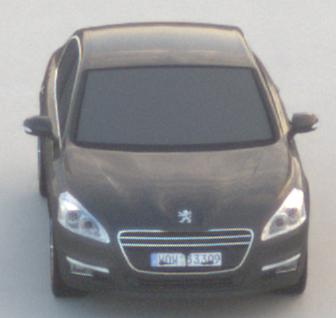
Make: Peugeot
Model: 508 120 VTi
Detailed model: 508 (I) Limousine
Model produced from: 2011/03
Model produced until: 2014/05
Doors: 4
Color: gray
Road condition: dry road
Daytime: sunrise or sunset
Contrast: medium contrast